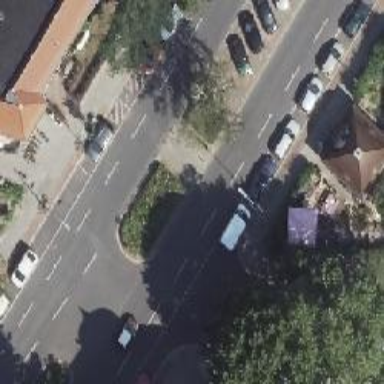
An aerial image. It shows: Asphalt footway with unmarked crossing.